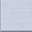
Piece: xx